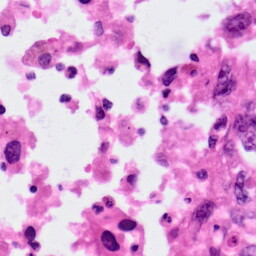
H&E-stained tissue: Lung